Field crop: tomato
Growth stage: 1
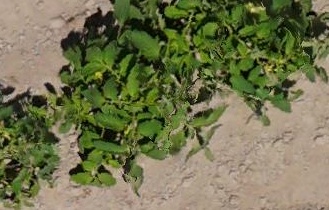
Species: tomato